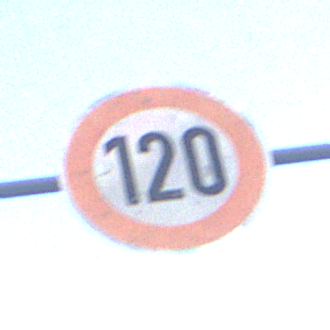
Verkehrszeichen: Geschwindigkeit120
Umgebung: Outdoor, Urban
Tageszeit: SunriseSunset
Wetter: Clear
Licht: Natural
Jahreszeit: NotSpecified
Kontrast: MediumContrast